Question: I am trying to recreate a flappy bird game from an online tutorial, but I have encountered an issue with my code.
I am trying to set up the program to keep track of my score, but it is not allowing me to convert my int Score variable into a new string(.Text) variable and I have not had luck finding any solutions to this problem.
I also noticed that my using System.Text; is not available as it's grayed out. Could that be the reason and if it is how can I reactivate it or work around it?
Any suggestions on how to overcome this issue would be appreciated.

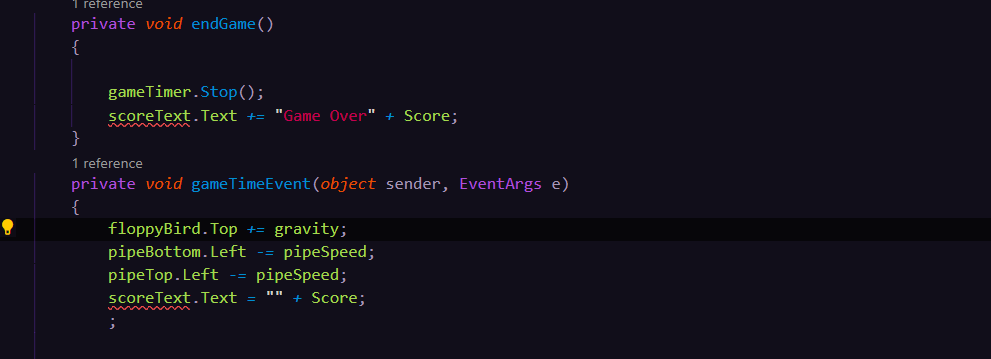
Answer: If you're keeping the score numerically (good idea, easy to increment etc)
'''
int _score = 37;
'''
And you want to show it in a label, you need to convert the int to a string:
'''
scoreLabel.Text = _score.ToString();
'''
Resist the temptation to keep the score as a string and convert it back and forth whenever you need to do math on it:
'''
//no
scoreLabel.Text = (int.Parse(scoreLabel.Text) + 1).ToString();
'''
While that might helpfully give you some idea of how you can call methods on data and immediately use it to feed into other things (more methods), roundtripping things back and forth from string "just because a string can usefully represent most things" isn't something we strive for in well engineered programs.. Imagine your boss then wants the word "points" in the score string.. that hack becomes:
'''
scoreLabel.Text = (int.Parse(scoreLabel.Text.Replace(" points", "")) + 1).ToString() + " points";
'''
Now imagine it has to be localized so "points" is in German or English.. It's just going to get worse and worse ;)
---
In your screenshot, 'scoreText' is being underlined for a different reason, probably "scoreText does not exist in the current context" - to help with that we'd ideally need to know a bit more about where scoreText is declared (is it even declared?) and as what..
> using System.Text; is not available as it's grayed out.
'using's gray out for a few reasons, but ultimately it's because they aren't being used. That might be because some necessary reference isn't imported so the code that use the xxx in 'using xxx' is in error and not being considered "a use", but all in this might well be tangential to the actual problem you face. System.Text contains some useful things like regular expressions and stringbuilder but assigning a value to the Text property of some class (like a Label) isn't necessarily at all related to anything in the System.Text namespace, so it might not have any bearing on your overall problem. For example, if you put a line 'var sb = new StringBuilder();' that 'using System.Text;' should just light up, because you're now making use of something in the System.Text namespace, but it doesn't help you with the mission of converting an int to a string or even sounding out why you're trying to use a variable that isn't available to the code, at the point of use